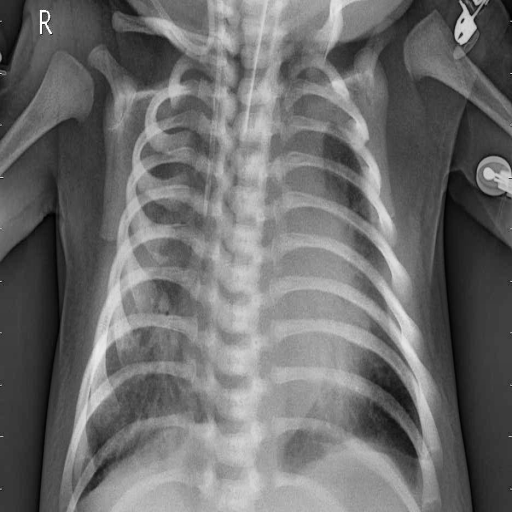
Finding: PNEUMONIA